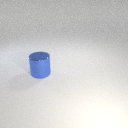
large blue metal cylinder